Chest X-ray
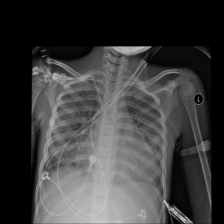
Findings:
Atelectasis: negative
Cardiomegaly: negative
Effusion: negative
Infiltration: positive
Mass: negative
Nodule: negative
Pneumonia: negative
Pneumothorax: negative
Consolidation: negative
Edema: negative
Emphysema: negative
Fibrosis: negative
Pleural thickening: negative
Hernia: negative